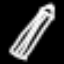
Label: pencil